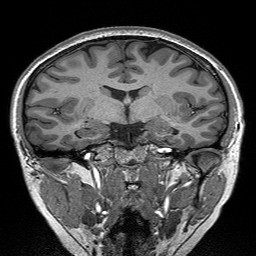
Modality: T1w
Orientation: sagittal
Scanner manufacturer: siemens
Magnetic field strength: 3 T
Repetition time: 2.3 s
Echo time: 0.00298 s